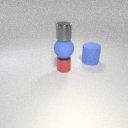
small gray metal cylinder above large blue rubber sphere